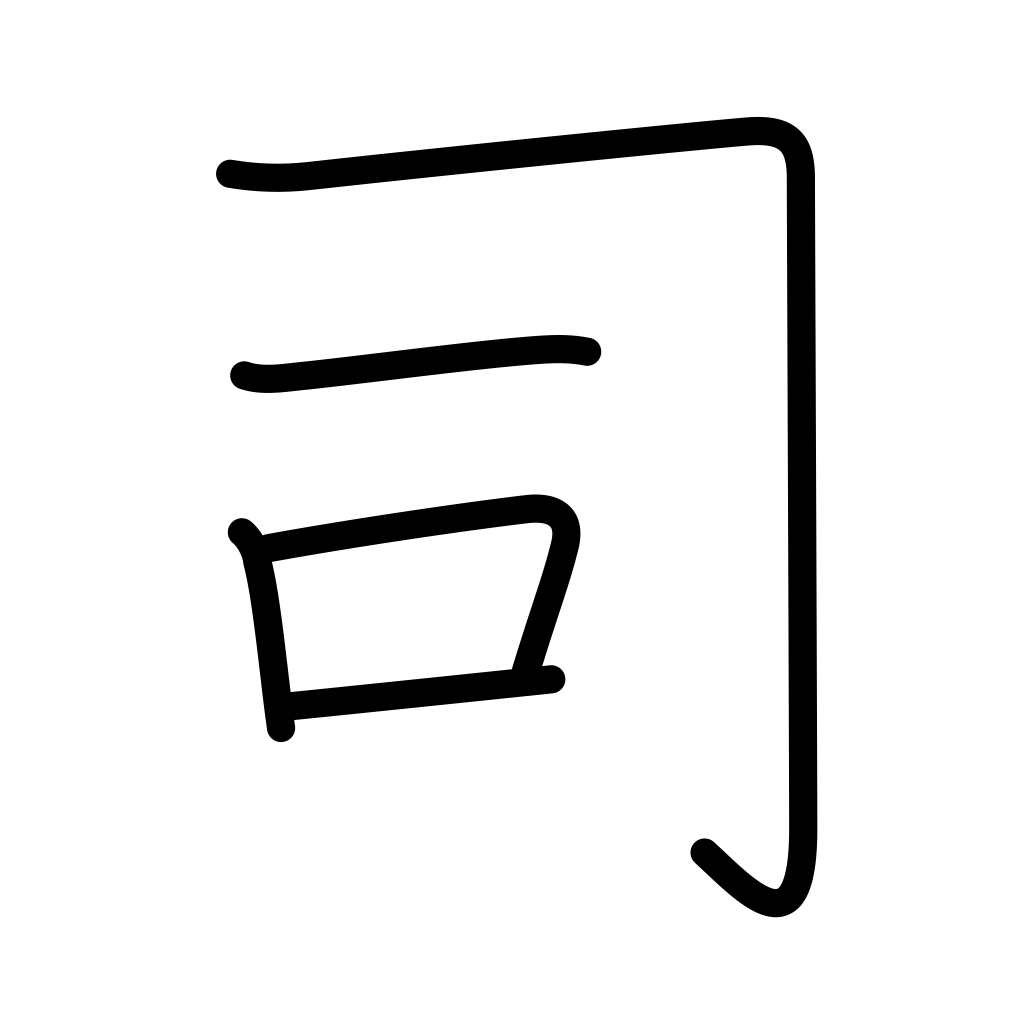
Meaning: director, official, govt office, rule, administer